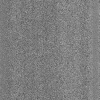
Atmospheric dust classification: dusty